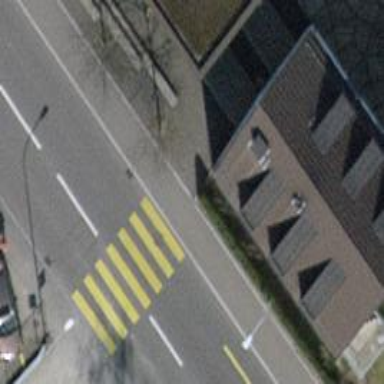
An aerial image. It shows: Kerb serving as barrier.